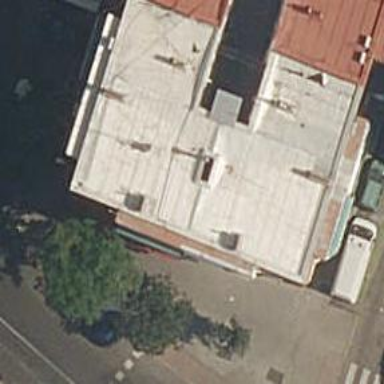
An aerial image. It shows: Cafe.